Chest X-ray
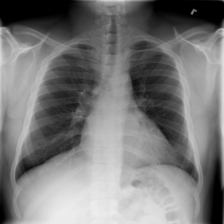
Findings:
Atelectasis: negative
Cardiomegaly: negative
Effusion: negative
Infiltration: negative
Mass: negative
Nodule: negative
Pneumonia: negative
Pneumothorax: negative
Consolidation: negative
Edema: negative
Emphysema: negative
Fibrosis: negative
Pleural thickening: negative
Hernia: negative